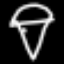
Label: diamond